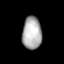
Tissue: lung
Cell type: Epithelial cells
Senescence score: 0.2075
Nuclear area (px): 616
Mean DAPI intensity: 173.068